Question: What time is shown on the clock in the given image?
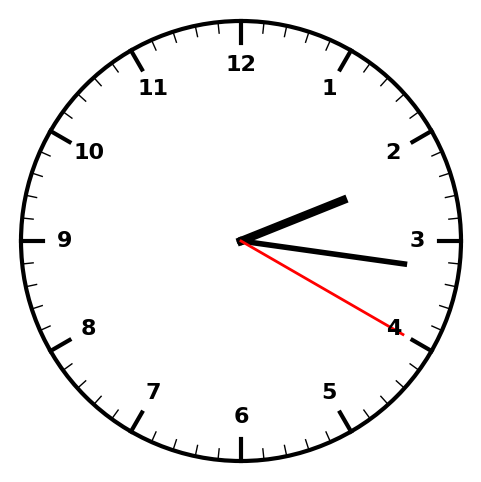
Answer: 02:16:20